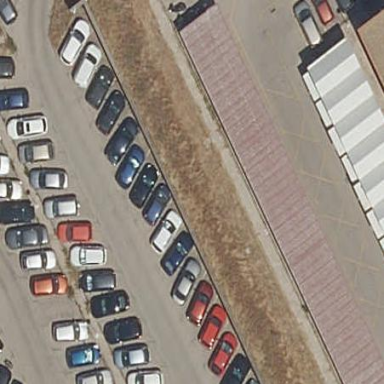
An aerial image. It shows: Carport building.